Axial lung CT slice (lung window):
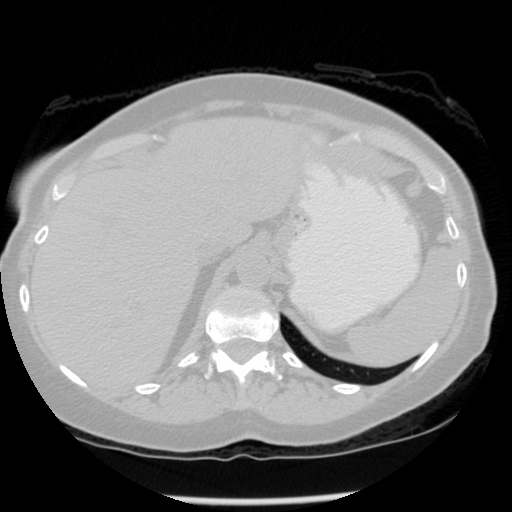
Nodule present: no